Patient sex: M
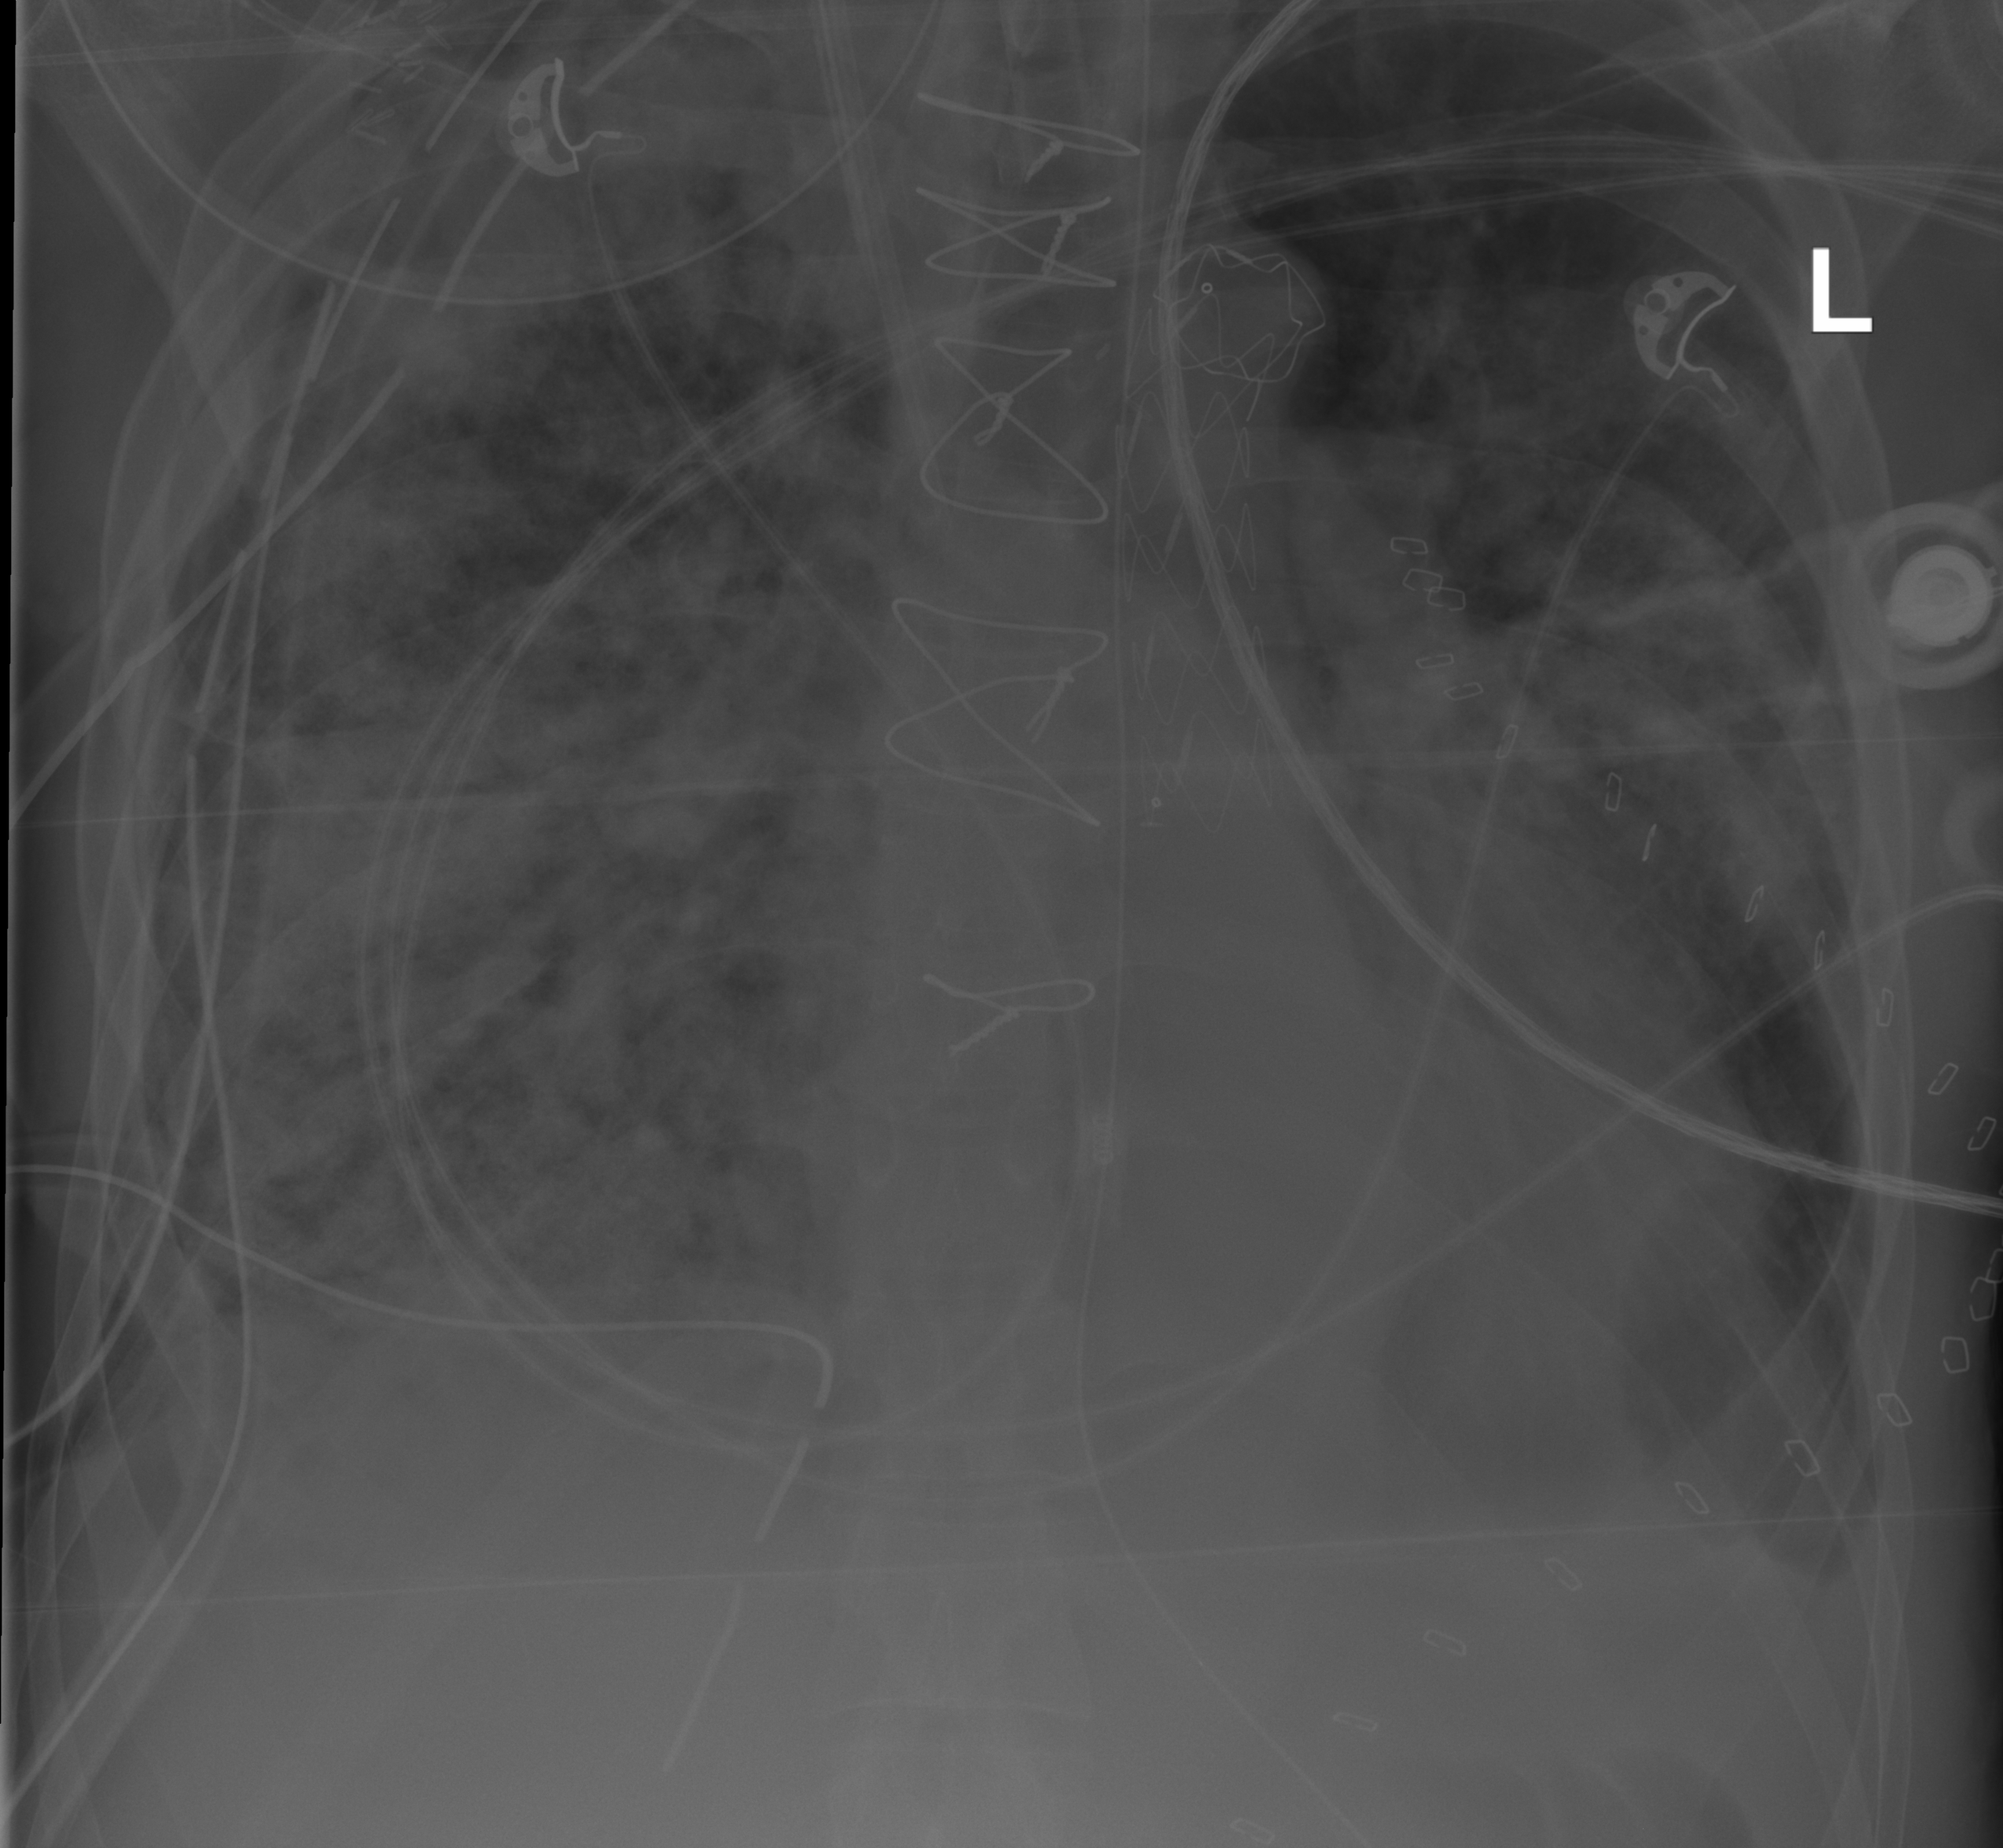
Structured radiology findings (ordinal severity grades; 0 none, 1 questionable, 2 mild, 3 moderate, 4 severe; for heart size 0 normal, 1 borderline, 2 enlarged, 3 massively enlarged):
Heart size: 1
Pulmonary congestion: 0
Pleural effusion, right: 2
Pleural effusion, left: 2
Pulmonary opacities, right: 4
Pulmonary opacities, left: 2
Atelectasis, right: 3
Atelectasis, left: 2